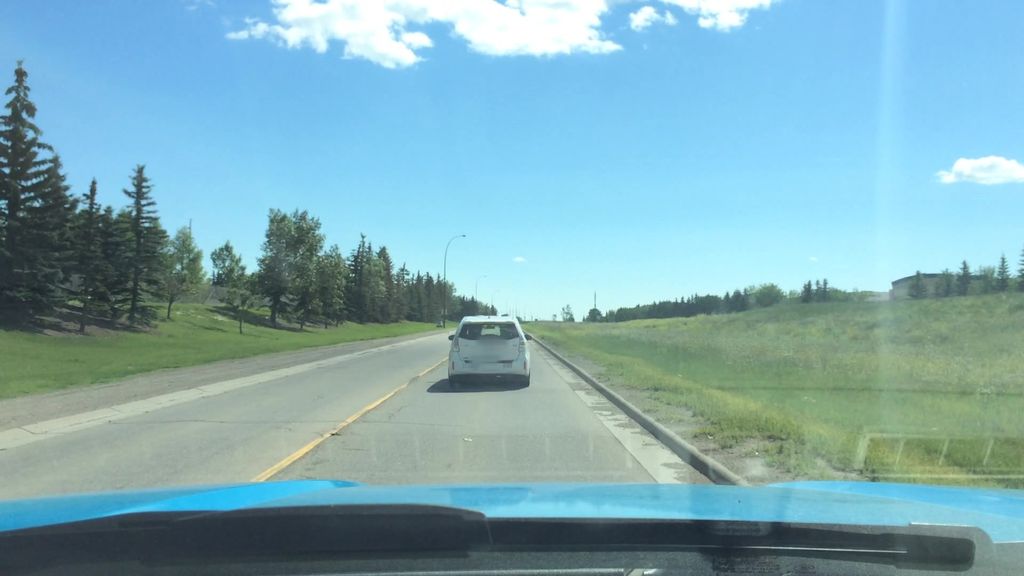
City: calgary